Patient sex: F
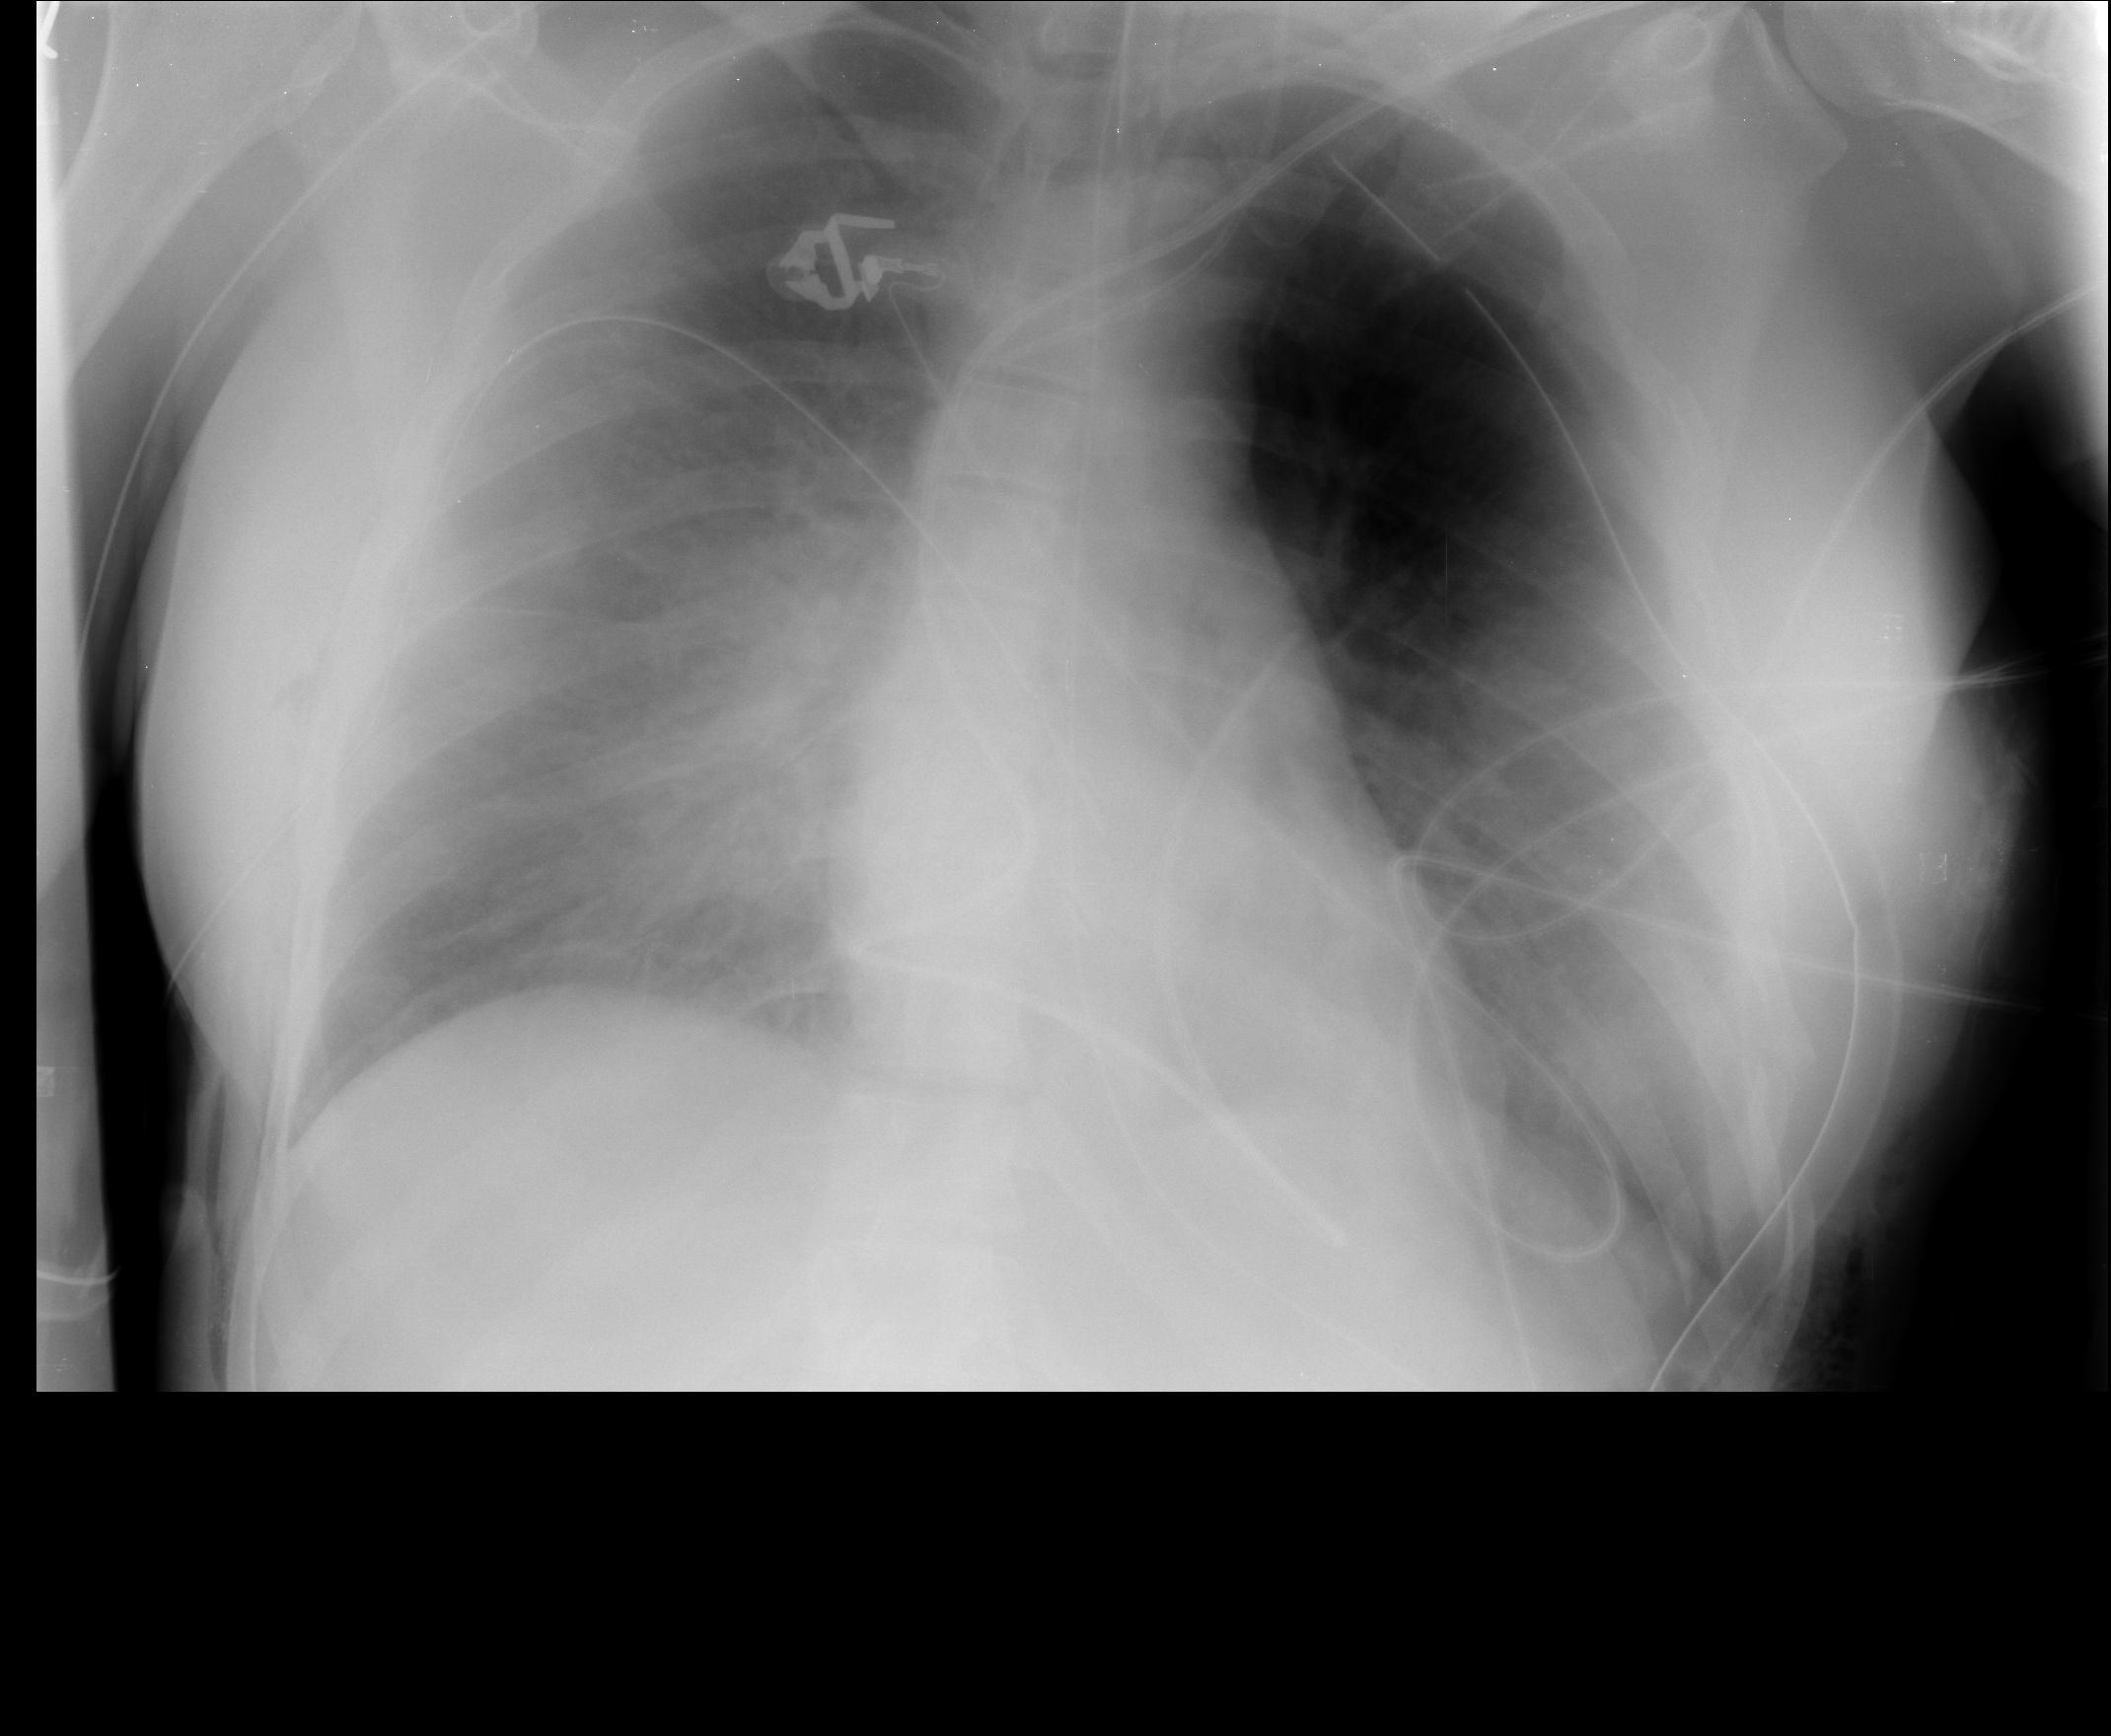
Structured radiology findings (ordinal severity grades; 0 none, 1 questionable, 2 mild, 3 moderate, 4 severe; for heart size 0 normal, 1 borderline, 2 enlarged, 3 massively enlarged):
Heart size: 0
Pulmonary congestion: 0
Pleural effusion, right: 0
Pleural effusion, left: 2
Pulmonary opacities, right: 3
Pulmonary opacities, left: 2
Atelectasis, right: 3
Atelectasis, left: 2